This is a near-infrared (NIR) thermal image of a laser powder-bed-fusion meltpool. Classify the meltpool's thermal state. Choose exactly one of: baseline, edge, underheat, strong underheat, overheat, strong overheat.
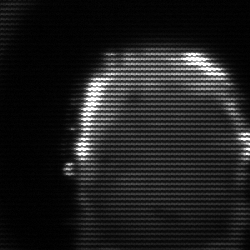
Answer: baseline